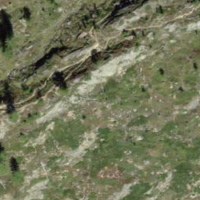
EUNIS habitat code: 23
Species observed at this site:
Arnica montana